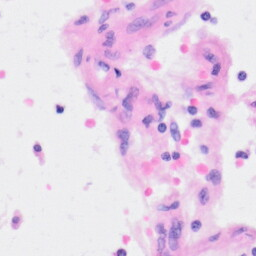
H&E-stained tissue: Kidney